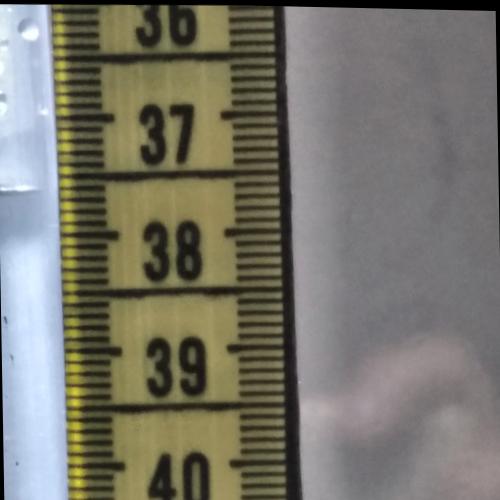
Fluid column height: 37.6 cm